Field crop: maize
Growth stage: 2
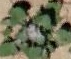
Species: chenopodium